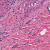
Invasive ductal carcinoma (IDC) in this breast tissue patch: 0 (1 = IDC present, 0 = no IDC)